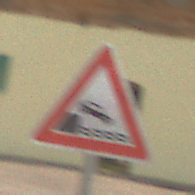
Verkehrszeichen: Ufer
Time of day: Midday
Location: Outdoor (Suburban)
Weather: PartlyCloudy
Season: NotSpecified
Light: Natural